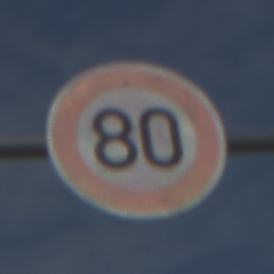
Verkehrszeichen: Geschwindigkeit80
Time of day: Midday
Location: Outdoor (Suburban)
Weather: PartlyCloudy
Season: NotSpecified
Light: Natural